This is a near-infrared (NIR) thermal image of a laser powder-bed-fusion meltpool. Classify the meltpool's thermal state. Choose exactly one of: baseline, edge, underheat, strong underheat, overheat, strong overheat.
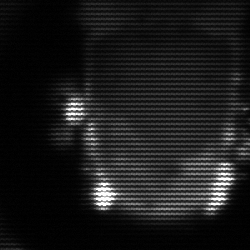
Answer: baseline